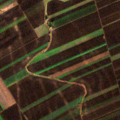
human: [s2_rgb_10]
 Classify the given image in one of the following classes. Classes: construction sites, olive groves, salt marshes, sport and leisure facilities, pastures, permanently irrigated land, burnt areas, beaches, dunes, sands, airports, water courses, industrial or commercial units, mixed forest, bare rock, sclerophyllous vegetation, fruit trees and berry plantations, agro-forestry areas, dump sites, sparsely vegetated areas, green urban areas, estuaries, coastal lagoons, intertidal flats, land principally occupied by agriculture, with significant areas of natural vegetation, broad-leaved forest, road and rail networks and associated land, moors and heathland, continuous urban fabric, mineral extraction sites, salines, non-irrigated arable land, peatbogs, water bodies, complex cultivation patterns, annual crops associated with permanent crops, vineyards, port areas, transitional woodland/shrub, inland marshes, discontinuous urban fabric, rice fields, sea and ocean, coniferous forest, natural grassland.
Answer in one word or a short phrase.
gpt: non-irrigated arable land, land principally occupied by agriculture, with significant areas of natural vegetation